Brain MRI, t1w sequence, axial 2D slice.
Patient: age 28, sex F, weight 95 kg, height 1.95 m
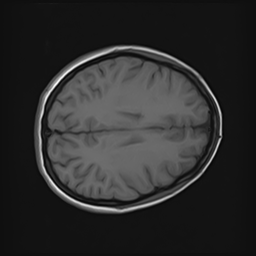